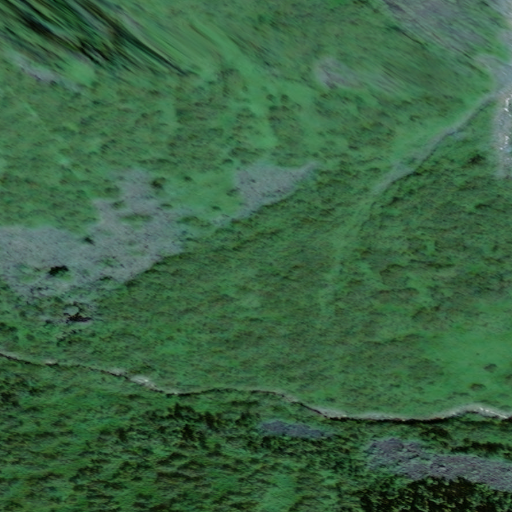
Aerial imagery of depression(s) in Alaska named Berg Basin containing only unknown